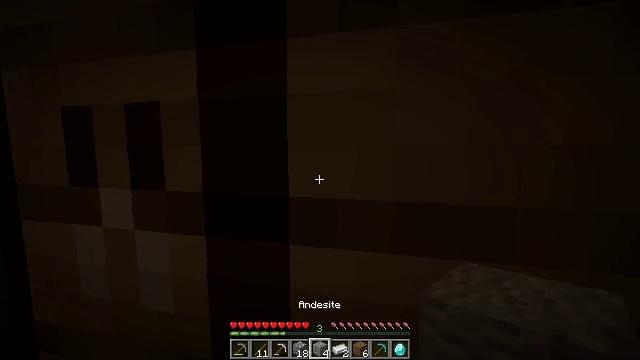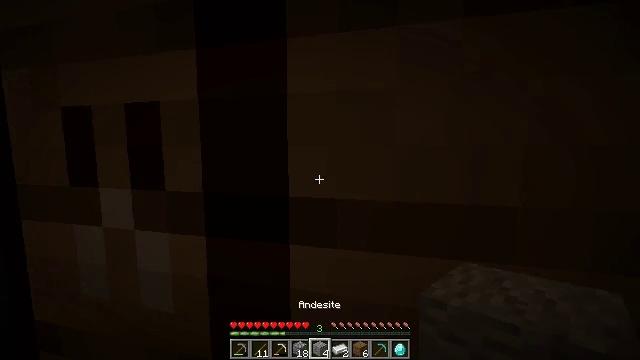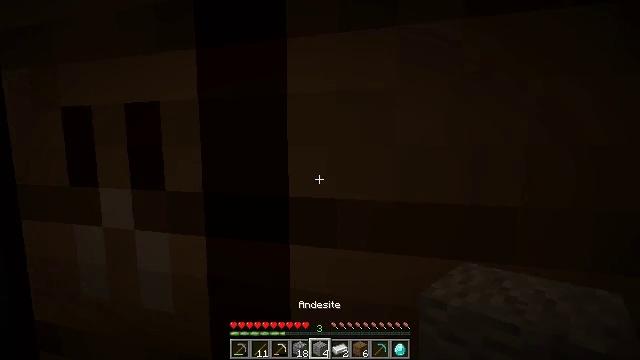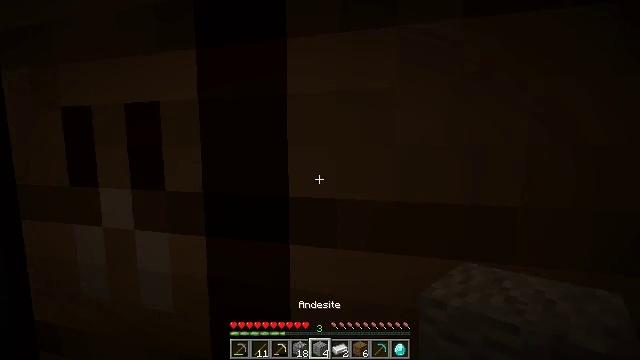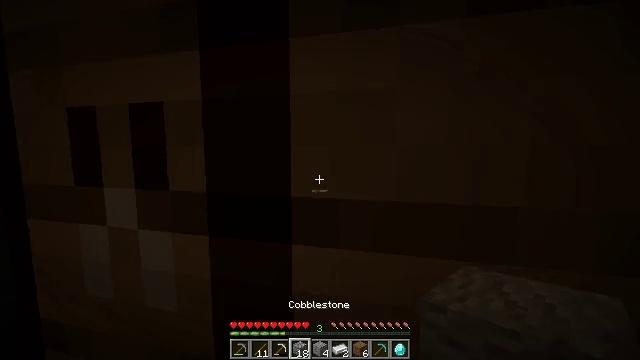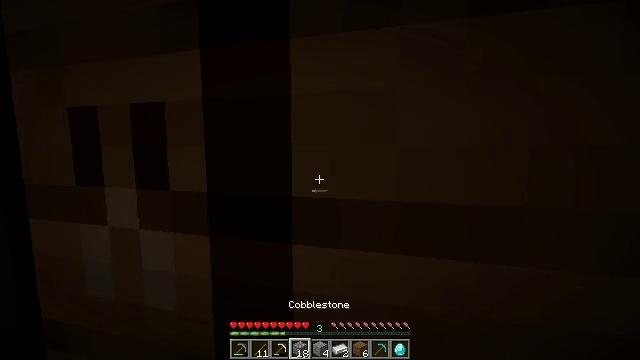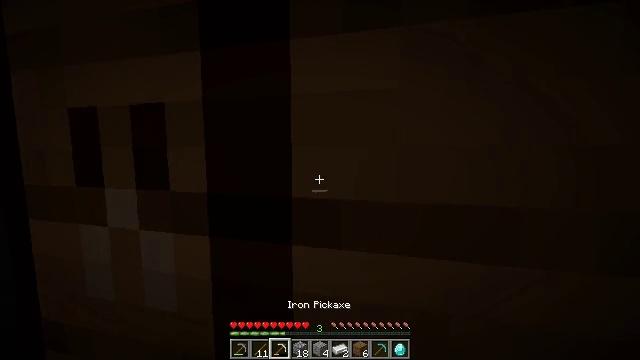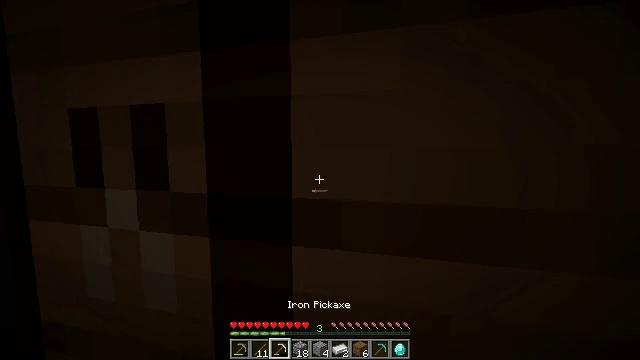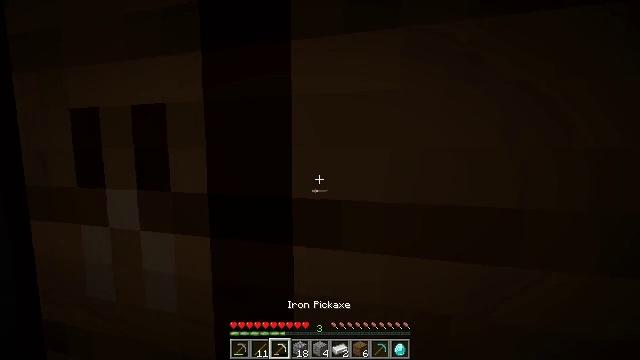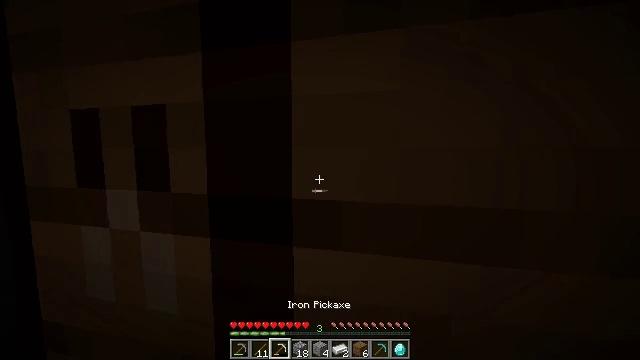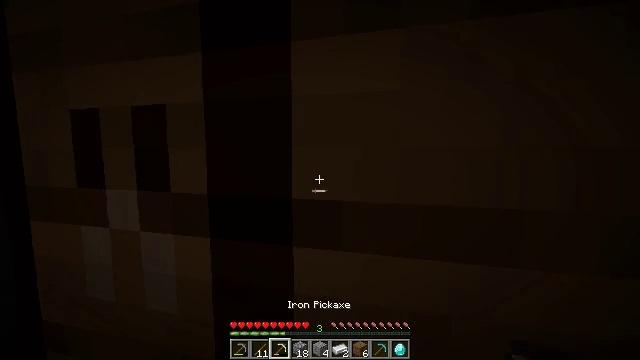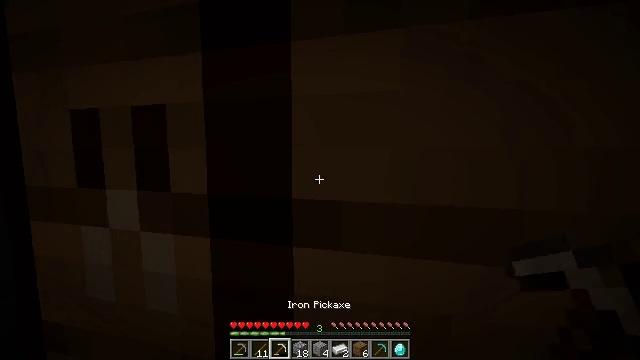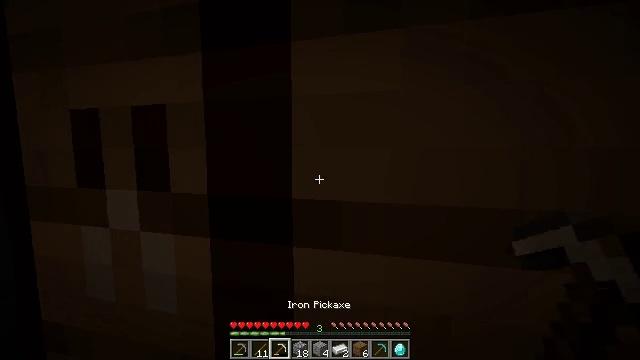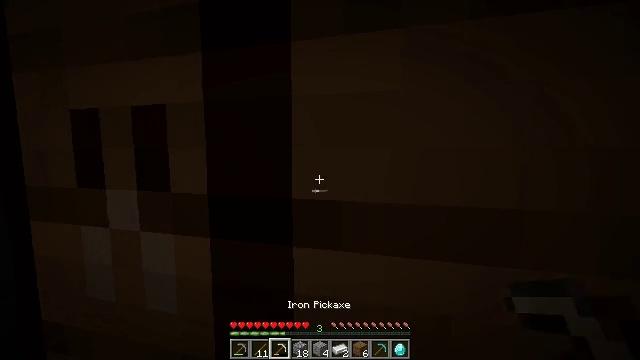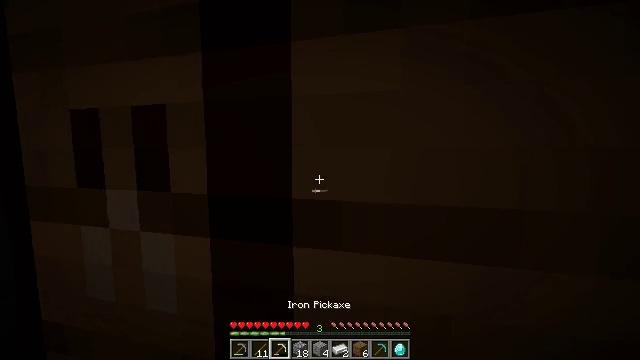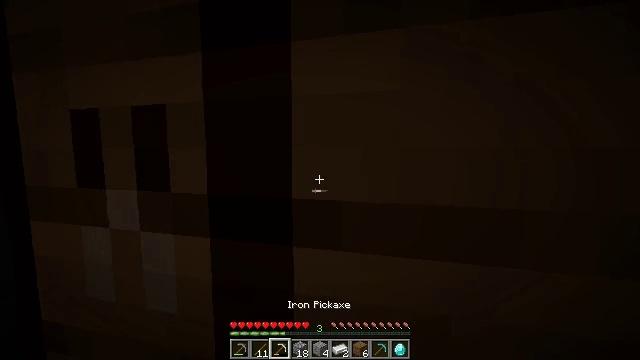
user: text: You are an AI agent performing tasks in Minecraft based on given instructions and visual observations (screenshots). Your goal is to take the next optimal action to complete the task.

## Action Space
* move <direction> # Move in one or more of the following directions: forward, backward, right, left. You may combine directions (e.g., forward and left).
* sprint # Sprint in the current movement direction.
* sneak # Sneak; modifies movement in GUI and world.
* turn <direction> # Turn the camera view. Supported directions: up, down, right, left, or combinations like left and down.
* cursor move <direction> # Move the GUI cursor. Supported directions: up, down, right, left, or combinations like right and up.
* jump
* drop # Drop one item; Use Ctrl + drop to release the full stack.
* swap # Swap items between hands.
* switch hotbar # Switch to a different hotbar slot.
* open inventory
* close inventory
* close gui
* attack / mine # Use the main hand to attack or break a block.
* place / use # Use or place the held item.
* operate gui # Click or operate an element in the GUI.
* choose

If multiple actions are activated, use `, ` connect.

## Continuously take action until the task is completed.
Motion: motion action
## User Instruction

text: Left click on the crafting table
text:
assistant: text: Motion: no_op
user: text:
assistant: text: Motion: no_op
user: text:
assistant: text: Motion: no_op
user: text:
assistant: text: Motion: no_op
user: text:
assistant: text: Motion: no_op
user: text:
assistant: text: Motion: no_op
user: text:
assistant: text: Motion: no_op
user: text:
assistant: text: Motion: no_op
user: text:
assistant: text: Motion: no_op
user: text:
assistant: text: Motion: no_op
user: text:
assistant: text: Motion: no_op
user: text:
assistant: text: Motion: no_op
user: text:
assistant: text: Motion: no_op
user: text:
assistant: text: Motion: no_op
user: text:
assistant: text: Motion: no_op
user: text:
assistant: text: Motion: no_op
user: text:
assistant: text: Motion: no_op
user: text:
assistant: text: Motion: no_op
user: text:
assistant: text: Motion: no_op
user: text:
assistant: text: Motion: no_op
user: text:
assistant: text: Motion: no_op
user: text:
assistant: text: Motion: no_op
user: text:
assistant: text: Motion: no_op
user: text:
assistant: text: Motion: no_op
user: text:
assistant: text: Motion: no_op
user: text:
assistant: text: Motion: no_op
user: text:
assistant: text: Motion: no_op
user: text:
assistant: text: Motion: turn up
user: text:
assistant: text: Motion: no_op
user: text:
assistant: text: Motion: no_op